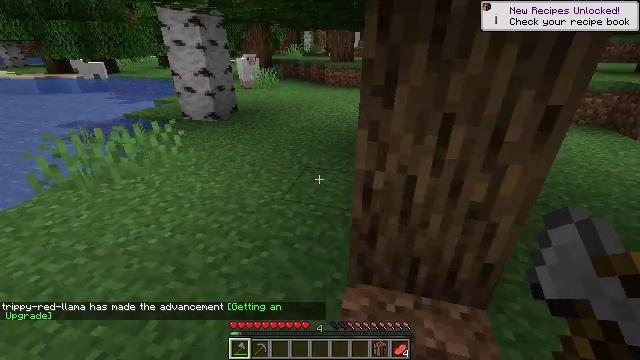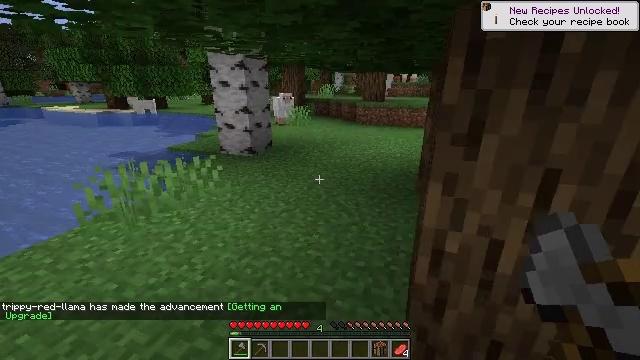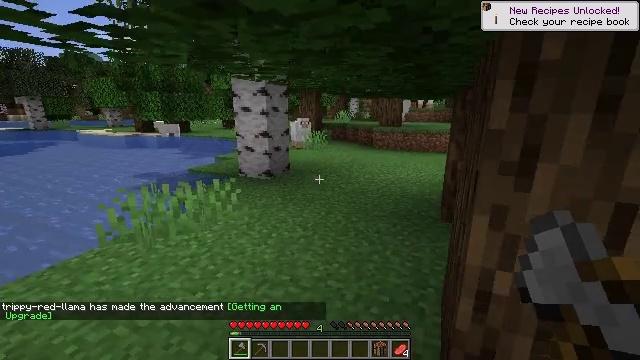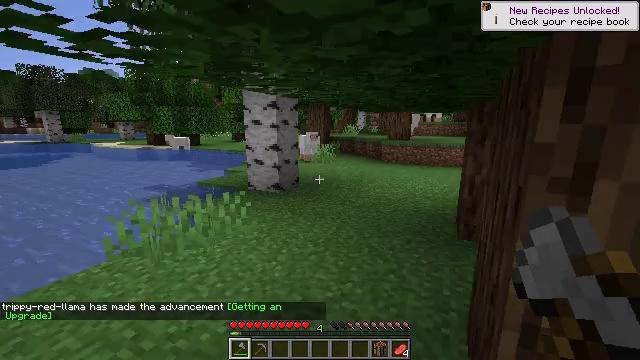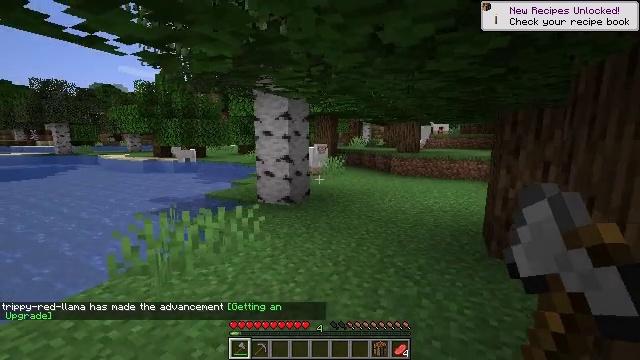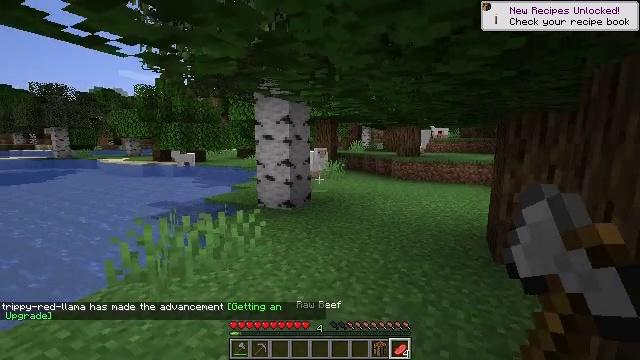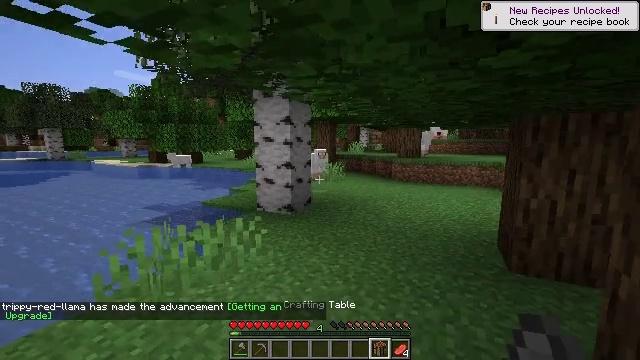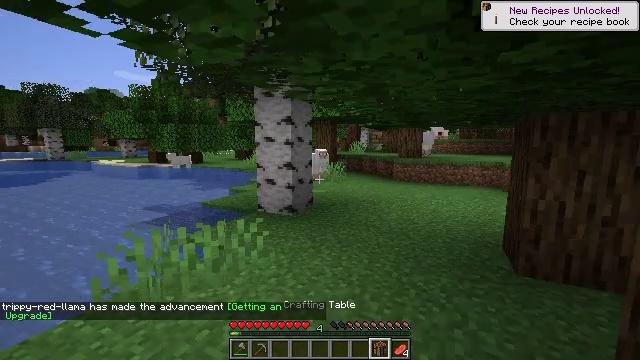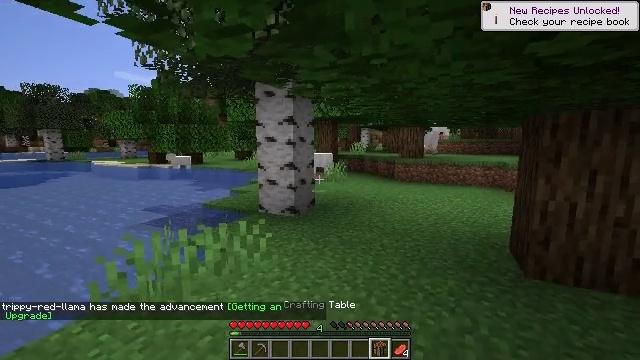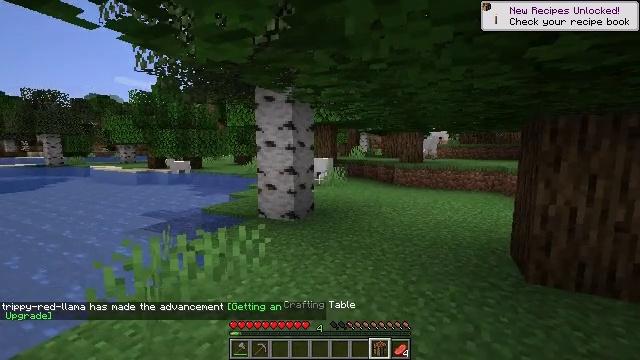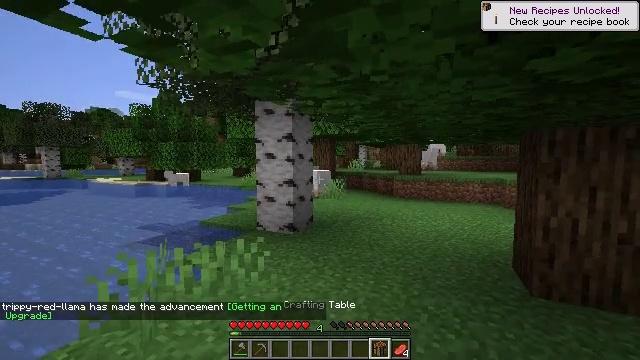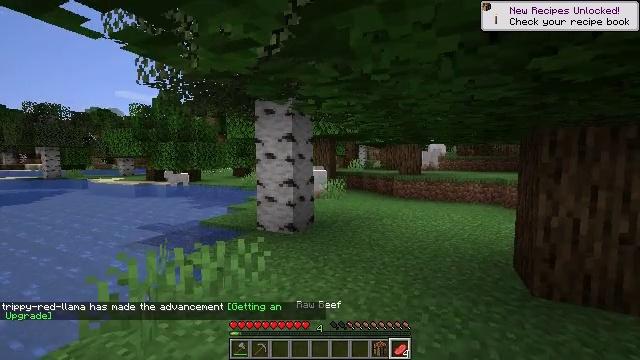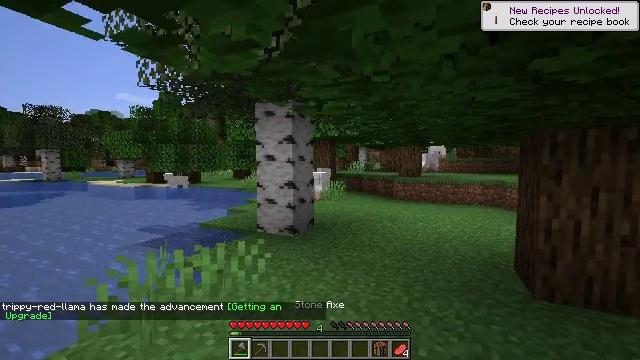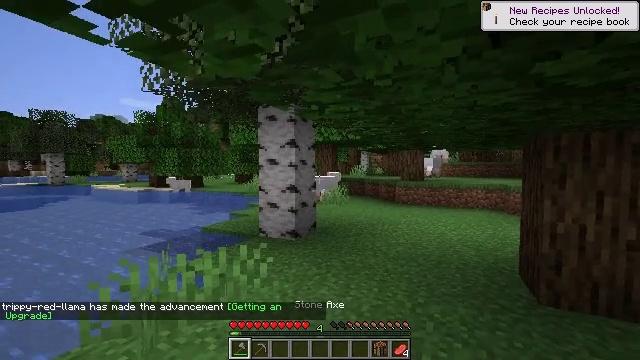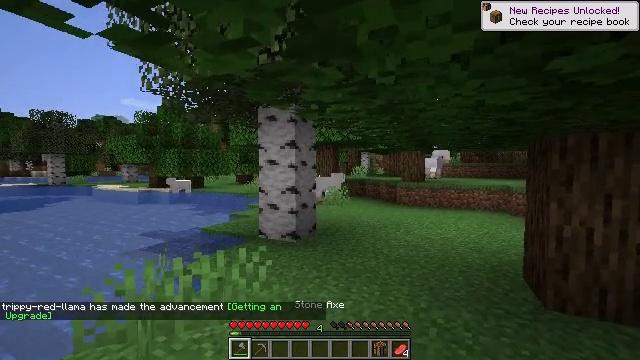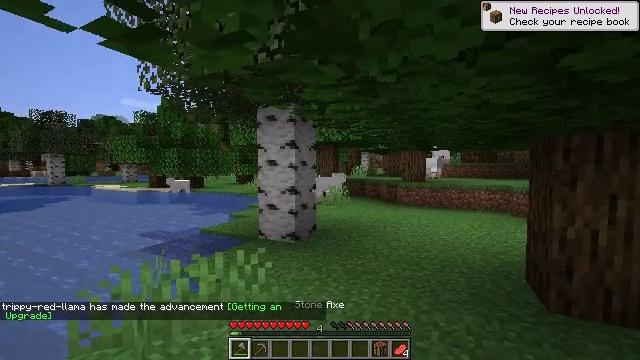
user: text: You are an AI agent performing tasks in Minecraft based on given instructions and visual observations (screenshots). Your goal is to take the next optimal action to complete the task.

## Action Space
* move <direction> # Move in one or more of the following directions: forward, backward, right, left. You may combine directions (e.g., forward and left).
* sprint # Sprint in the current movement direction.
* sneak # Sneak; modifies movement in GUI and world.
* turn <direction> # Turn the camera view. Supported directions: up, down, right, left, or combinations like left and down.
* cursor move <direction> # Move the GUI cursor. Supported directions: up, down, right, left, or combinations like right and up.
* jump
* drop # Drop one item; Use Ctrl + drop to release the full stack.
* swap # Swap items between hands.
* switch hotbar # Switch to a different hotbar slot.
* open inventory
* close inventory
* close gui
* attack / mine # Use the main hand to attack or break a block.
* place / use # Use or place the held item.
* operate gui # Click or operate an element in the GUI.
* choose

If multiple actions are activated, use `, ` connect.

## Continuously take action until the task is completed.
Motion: motion action
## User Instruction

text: Kill the sheep.
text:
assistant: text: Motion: move forward and move left, turn left and up
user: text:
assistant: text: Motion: move forward and move left, turn left and up
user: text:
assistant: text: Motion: move forward and move left, turn left and up
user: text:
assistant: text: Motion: move forward and move left, turn up
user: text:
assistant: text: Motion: move forward
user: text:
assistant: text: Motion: no_op
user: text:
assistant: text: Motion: no_op
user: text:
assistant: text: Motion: no_op
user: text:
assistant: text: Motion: turn up
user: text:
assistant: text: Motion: turn up
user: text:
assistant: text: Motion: no_op
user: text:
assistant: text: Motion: no_op
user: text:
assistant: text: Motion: no_op
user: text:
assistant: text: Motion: move forward
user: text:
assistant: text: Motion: move forward
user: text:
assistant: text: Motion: move forward
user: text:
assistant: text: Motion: move forward
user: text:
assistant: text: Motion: move forward
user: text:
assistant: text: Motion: move forward
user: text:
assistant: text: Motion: move forward
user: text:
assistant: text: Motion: move forward and move right
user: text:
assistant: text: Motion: move forward and move right
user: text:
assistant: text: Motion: move forward and move right
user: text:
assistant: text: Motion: move forward and move right
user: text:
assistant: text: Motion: move forward and move right
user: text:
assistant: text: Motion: move forward
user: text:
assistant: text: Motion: move forward
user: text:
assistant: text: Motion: move forward
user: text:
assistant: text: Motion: move forward
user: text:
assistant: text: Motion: move forward